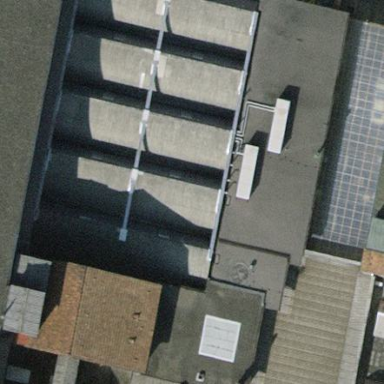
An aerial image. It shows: Industrial building.